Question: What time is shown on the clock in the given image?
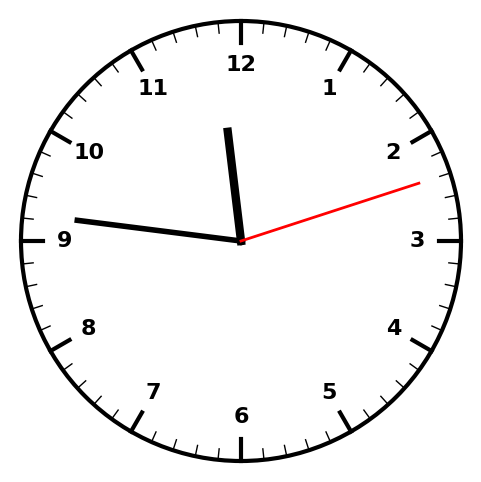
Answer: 11:46:12